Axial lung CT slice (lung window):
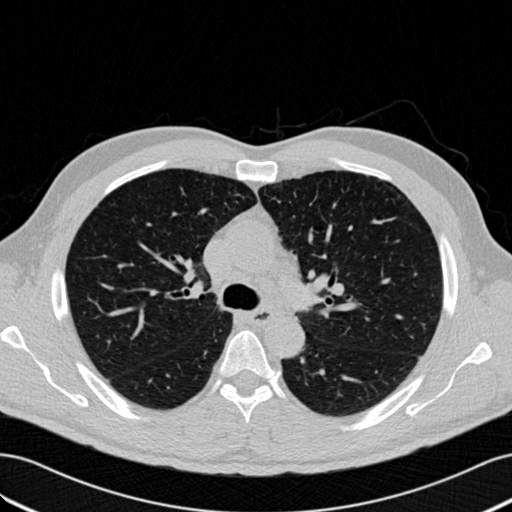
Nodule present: no